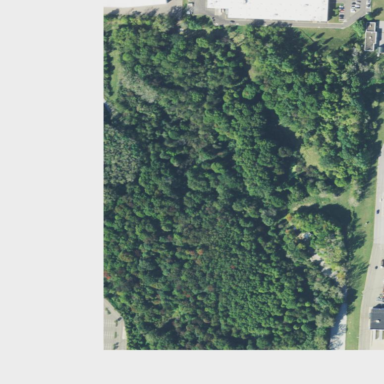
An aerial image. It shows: Deciduous woodland area.